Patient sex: F
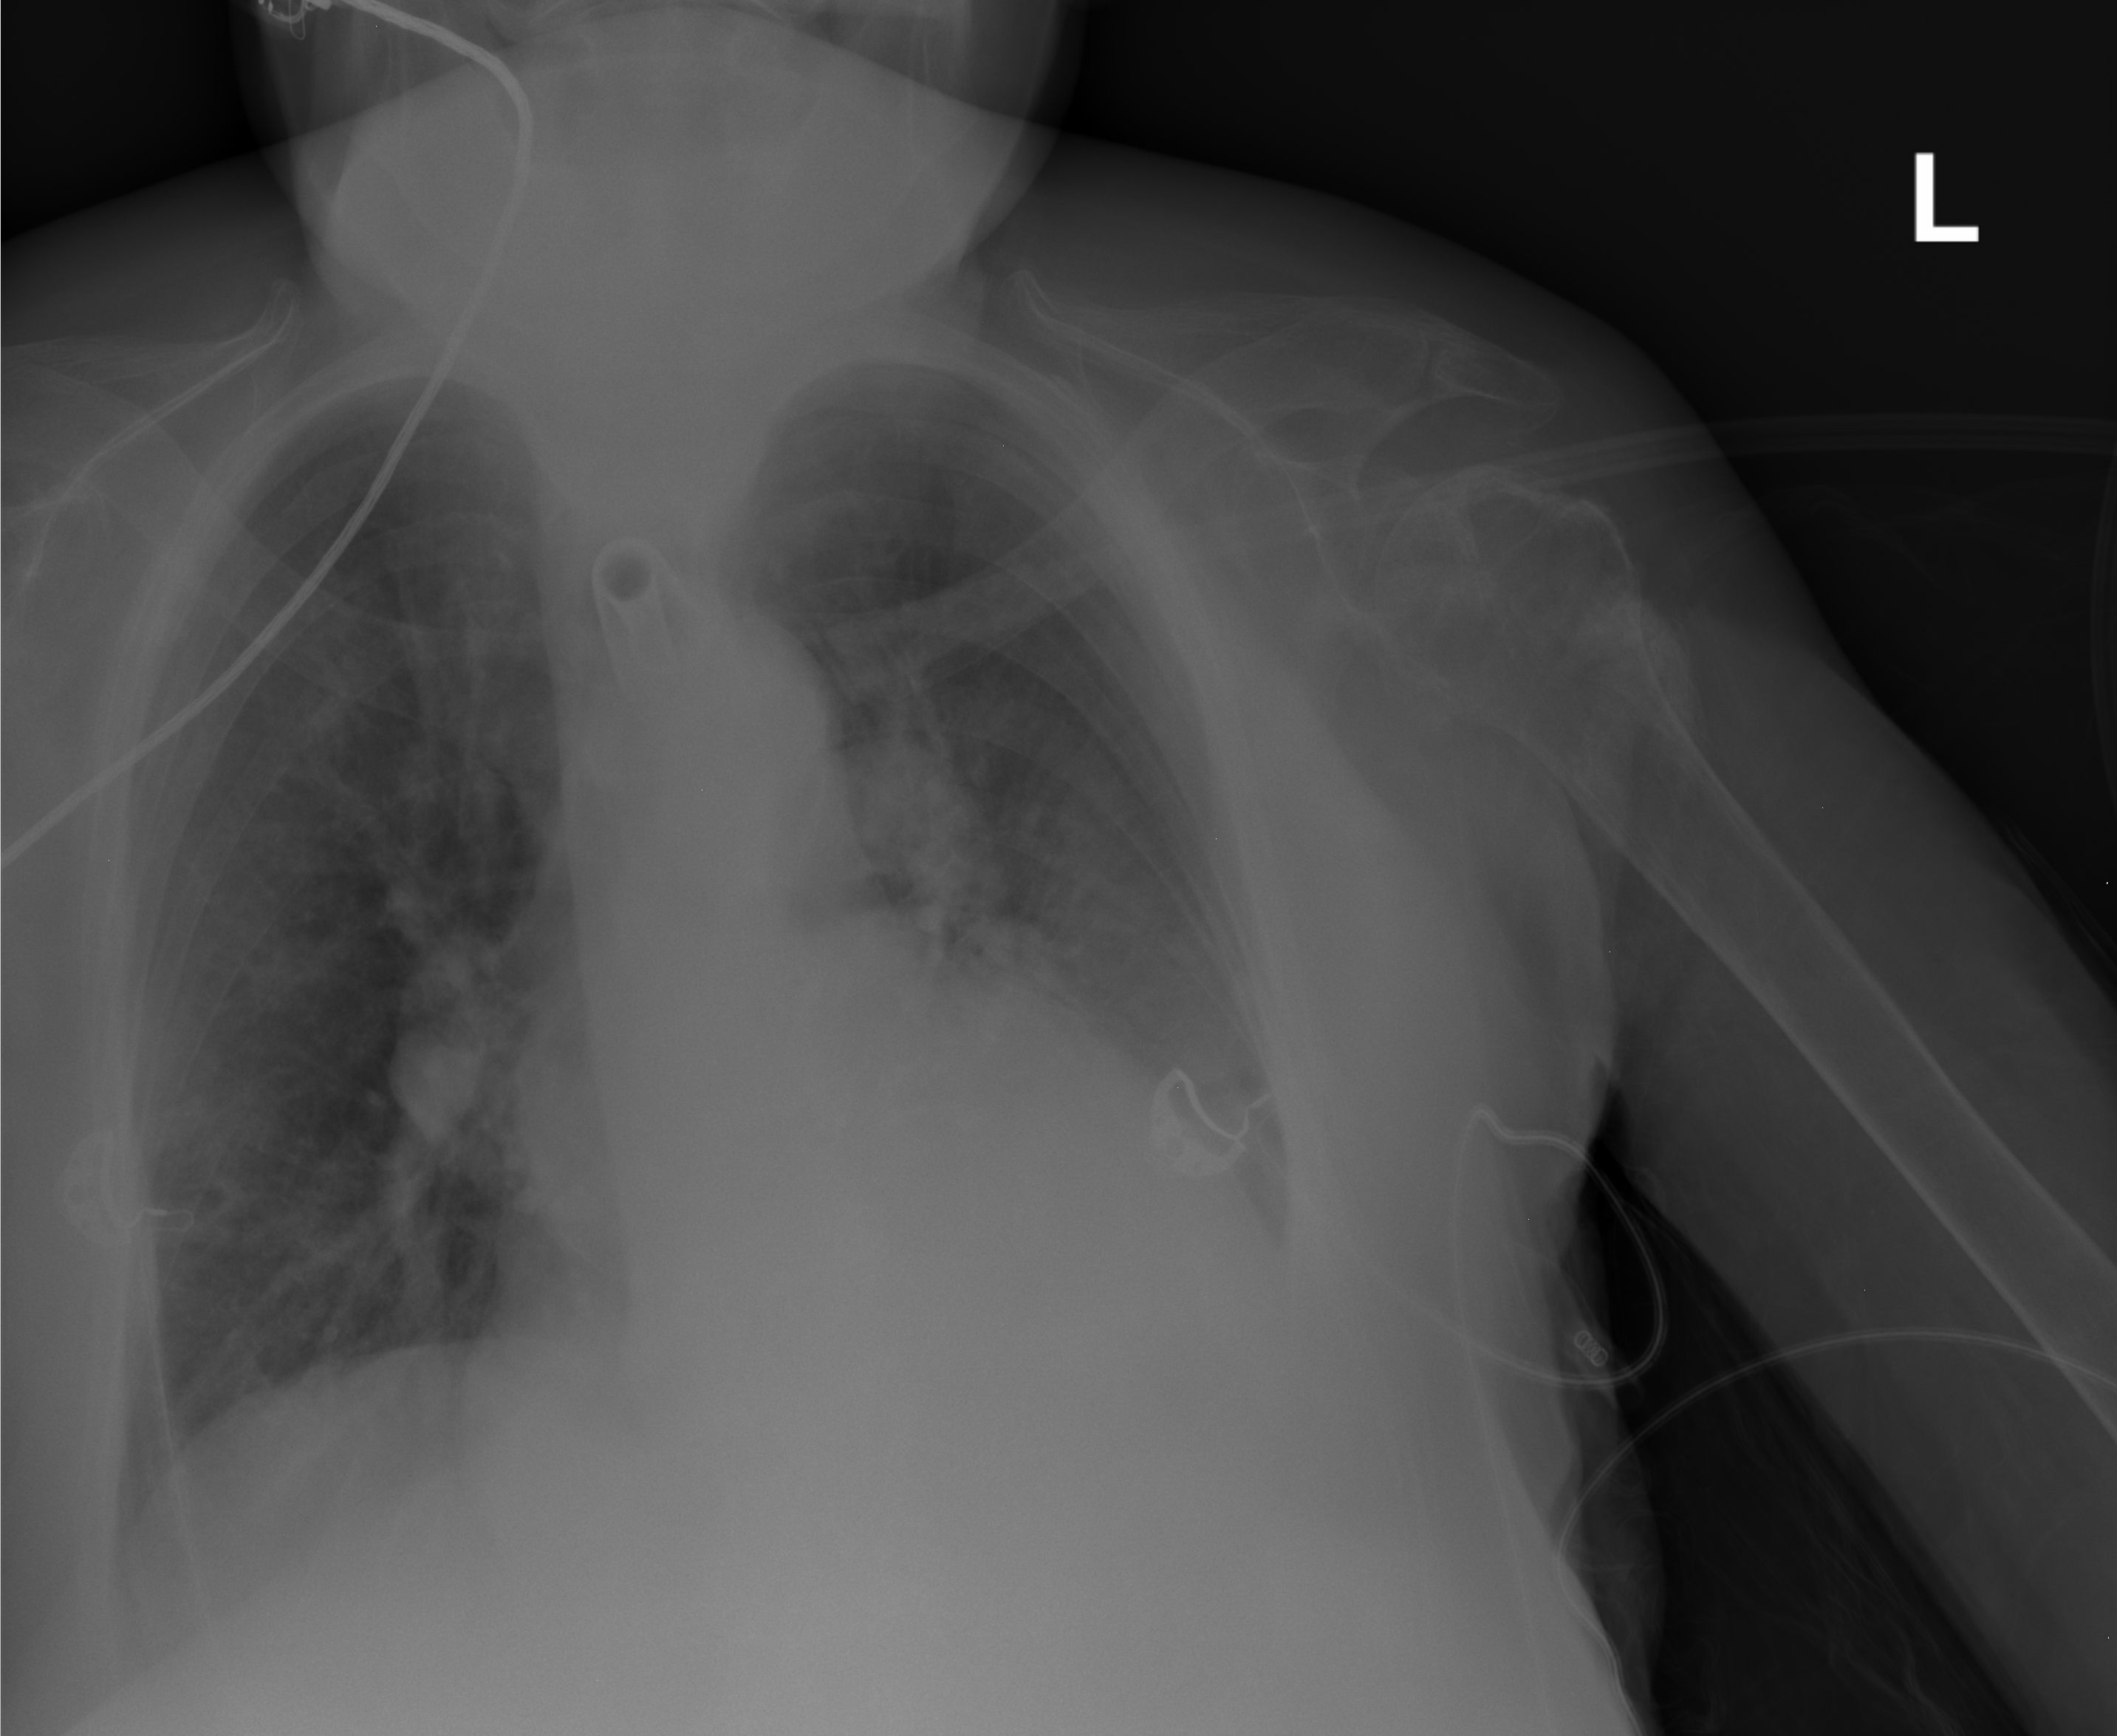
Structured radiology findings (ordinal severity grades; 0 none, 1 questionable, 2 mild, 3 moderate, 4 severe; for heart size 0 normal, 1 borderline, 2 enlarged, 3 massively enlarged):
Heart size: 2
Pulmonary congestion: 2
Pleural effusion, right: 0
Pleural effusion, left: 1
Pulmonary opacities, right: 2
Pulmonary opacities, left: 2
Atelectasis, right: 0
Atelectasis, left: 2